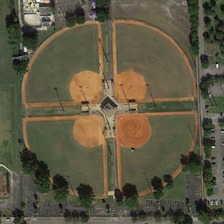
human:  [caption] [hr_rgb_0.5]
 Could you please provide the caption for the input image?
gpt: four baseball fields are surrounded by some green trees and meadows .

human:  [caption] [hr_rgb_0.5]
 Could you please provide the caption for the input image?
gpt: the baseball field field is surrounded by lush trees and buildings .

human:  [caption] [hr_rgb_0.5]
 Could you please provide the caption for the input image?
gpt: four baseball fields are surrounded by some green trees and meadows .

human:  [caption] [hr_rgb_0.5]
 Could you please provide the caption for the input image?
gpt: the baseball field is evenly divided into four parts .

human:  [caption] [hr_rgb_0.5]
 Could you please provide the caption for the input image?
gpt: the baseball field is evenly divided into four parts .